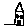
Label: house